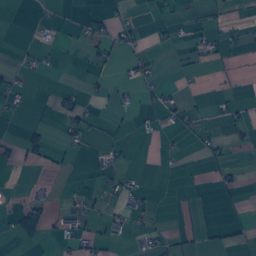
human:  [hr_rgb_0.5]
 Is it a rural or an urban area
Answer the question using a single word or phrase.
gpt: rural

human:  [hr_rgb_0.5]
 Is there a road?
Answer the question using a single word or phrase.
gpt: yes

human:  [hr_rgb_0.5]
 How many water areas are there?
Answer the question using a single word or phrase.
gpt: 21

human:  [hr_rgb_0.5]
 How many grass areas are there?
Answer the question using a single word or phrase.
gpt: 195

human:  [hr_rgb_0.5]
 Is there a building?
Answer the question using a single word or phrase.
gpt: yes

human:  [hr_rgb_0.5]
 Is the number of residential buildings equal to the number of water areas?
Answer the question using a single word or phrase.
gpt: no

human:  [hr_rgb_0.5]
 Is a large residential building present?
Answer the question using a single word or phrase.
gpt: yes

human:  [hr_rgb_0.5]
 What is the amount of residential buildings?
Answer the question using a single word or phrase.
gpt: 366

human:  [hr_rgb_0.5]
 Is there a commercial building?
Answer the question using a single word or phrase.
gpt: no

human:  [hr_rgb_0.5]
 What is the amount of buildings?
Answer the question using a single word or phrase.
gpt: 367

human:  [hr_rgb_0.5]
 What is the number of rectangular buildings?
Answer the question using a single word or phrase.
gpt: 266

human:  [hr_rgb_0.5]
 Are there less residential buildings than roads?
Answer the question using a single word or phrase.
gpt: no

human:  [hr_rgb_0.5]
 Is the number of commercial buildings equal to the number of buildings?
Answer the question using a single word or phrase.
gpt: no

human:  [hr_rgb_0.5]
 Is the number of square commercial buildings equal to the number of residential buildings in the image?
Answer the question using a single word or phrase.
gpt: no

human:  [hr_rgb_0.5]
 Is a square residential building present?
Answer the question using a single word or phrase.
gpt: yes

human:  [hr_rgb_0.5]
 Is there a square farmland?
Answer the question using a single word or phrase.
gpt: no

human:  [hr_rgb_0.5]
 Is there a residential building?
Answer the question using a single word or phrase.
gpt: yes

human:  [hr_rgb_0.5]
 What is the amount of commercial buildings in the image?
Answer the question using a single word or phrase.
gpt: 0

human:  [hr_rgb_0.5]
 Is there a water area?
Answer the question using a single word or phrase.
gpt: yes

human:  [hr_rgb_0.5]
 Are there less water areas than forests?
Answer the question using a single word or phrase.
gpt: yes

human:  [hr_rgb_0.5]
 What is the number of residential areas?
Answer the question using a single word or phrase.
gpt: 1

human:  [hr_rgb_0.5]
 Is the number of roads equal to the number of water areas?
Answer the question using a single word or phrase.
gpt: no

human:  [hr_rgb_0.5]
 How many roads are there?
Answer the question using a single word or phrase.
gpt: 75

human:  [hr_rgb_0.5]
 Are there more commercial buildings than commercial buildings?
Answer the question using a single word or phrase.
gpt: no

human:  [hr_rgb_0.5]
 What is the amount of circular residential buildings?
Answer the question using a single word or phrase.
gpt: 4

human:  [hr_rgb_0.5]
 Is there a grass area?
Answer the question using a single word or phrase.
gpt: yes

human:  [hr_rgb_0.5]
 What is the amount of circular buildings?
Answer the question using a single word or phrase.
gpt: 4

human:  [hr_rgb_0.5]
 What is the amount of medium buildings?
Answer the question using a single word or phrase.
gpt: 15

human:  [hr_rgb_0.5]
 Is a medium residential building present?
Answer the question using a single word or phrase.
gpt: yes

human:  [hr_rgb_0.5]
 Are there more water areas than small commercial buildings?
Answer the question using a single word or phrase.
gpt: yes

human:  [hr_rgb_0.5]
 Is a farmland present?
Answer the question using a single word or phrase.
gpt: yes

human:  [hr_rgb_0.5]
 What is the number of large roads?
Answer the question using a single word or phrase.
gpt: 0

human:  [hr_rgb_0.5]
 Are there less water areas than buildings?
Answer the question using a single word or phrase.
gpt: yes

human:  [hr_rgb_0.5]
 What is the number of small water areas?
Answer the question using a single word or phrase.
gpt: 10

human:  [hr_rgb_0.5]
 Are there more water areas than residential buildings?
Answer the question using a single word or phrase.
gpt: no

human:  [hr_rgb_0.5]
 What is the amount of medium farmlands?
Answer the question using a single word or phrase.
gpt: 0

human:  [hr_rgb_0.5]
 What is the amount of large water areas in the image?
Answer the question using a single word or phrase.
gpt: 5

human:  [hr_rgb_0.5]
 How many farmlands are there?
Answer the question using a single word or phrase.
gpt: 62

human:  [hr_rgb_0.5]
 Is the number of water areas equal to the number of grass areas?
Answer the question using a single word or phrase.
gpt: no

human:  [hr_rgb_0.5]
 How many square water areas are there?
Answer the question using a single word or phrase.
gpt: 0

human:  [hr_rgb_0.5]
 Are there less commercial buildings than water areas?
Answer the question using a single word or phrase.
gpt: yes

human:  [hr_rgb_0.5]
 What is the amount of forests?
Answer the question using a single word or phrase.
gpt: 31

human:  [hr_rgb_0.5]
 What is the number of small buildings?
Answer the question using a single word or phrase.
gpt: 351

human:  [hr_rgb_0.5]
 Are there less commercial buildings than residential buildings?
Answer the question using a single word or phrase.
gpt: yes

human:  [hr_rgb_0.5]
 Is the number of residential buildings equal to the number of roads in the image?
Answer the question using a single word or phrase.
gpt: no

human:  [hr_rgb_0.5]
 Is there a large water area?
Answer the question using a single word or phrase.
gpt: yes

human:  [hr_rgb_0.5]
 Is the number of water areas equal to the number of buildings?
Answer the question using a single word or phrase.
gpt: no

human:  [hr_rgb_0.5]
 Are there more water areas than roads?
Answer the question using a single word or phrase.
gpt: no

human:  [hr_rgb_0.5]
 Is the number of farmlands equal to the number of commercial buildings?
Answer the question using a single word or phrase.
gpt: no

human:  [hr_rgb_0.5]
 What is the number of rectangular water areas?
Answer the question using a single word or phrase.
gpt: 7

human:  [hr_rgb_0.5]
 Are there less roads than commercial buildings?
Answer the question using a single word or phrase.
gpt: no

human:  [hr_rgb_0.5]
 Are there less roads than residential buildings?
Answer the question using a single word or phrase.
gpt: yes

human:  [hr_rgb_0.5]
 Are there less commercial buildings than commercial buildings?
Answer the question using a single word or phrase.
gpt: no

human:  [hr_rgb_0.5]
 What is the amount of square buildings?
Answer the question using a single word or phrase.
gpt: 4

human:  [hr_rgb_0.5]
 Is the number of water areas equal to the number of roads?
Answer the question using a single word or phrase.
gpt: no

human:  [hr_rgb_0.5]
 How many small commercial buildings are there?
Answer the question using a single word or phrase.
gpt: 0

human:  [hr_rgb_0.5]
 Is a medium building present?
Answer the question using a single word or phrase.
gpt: yes

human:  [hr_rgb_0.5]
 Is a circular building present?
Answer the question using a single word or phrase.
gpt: yes

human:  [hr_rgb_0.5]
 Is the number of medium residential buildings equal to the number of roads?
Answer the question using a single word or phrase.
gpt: no

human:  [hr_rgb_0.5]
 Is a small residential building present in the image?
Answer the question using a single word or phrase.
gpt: yes

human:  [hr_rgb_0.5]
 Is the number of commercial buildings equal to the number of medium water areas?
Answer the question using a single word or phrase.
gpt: no

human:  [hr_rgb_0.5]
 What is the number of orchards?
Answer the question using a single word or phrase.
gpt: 5

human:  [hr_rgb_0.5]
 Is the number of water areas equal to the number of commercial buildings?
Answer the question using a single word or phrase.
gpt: no

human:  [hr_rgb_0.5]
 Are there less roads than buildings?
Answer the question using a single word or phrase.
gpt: yes